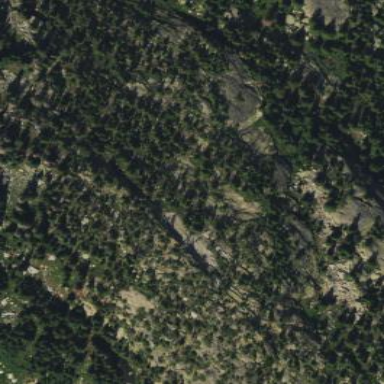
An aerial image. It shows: Landscape of bare rock.